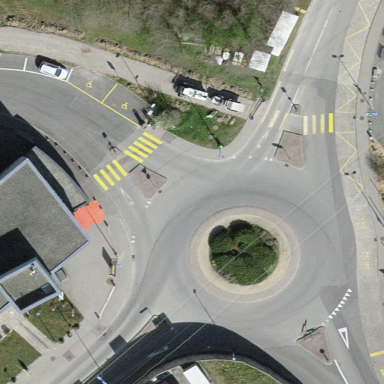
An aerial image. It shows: Residential road with asphalt surface leading up to roundabout.